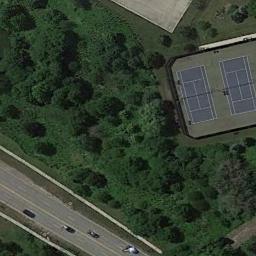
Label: tennis_court